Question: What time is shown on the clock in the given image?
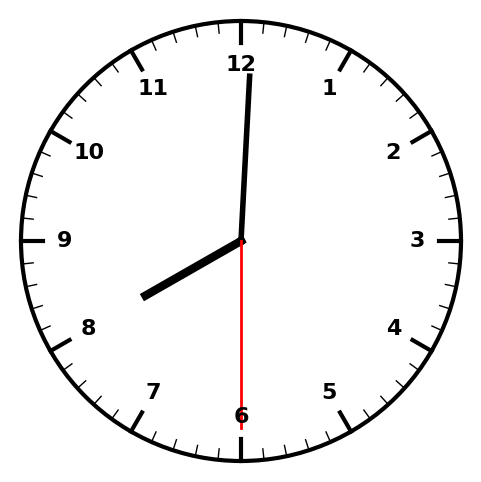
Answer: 08:00:30